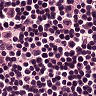
Metastatic tissue present: no